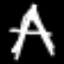
Label: The Eiffel Tower